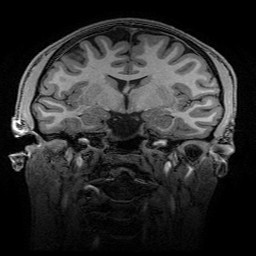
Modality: T1w
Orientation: sagittal
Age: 21
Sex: male
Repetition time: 0.0077 s
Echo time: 0.0034 s